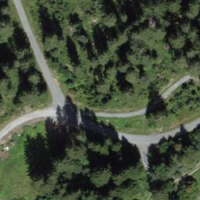
EUNIS habitat code: 43
Species observed at this site:
Angelica sylvestris